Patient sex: M
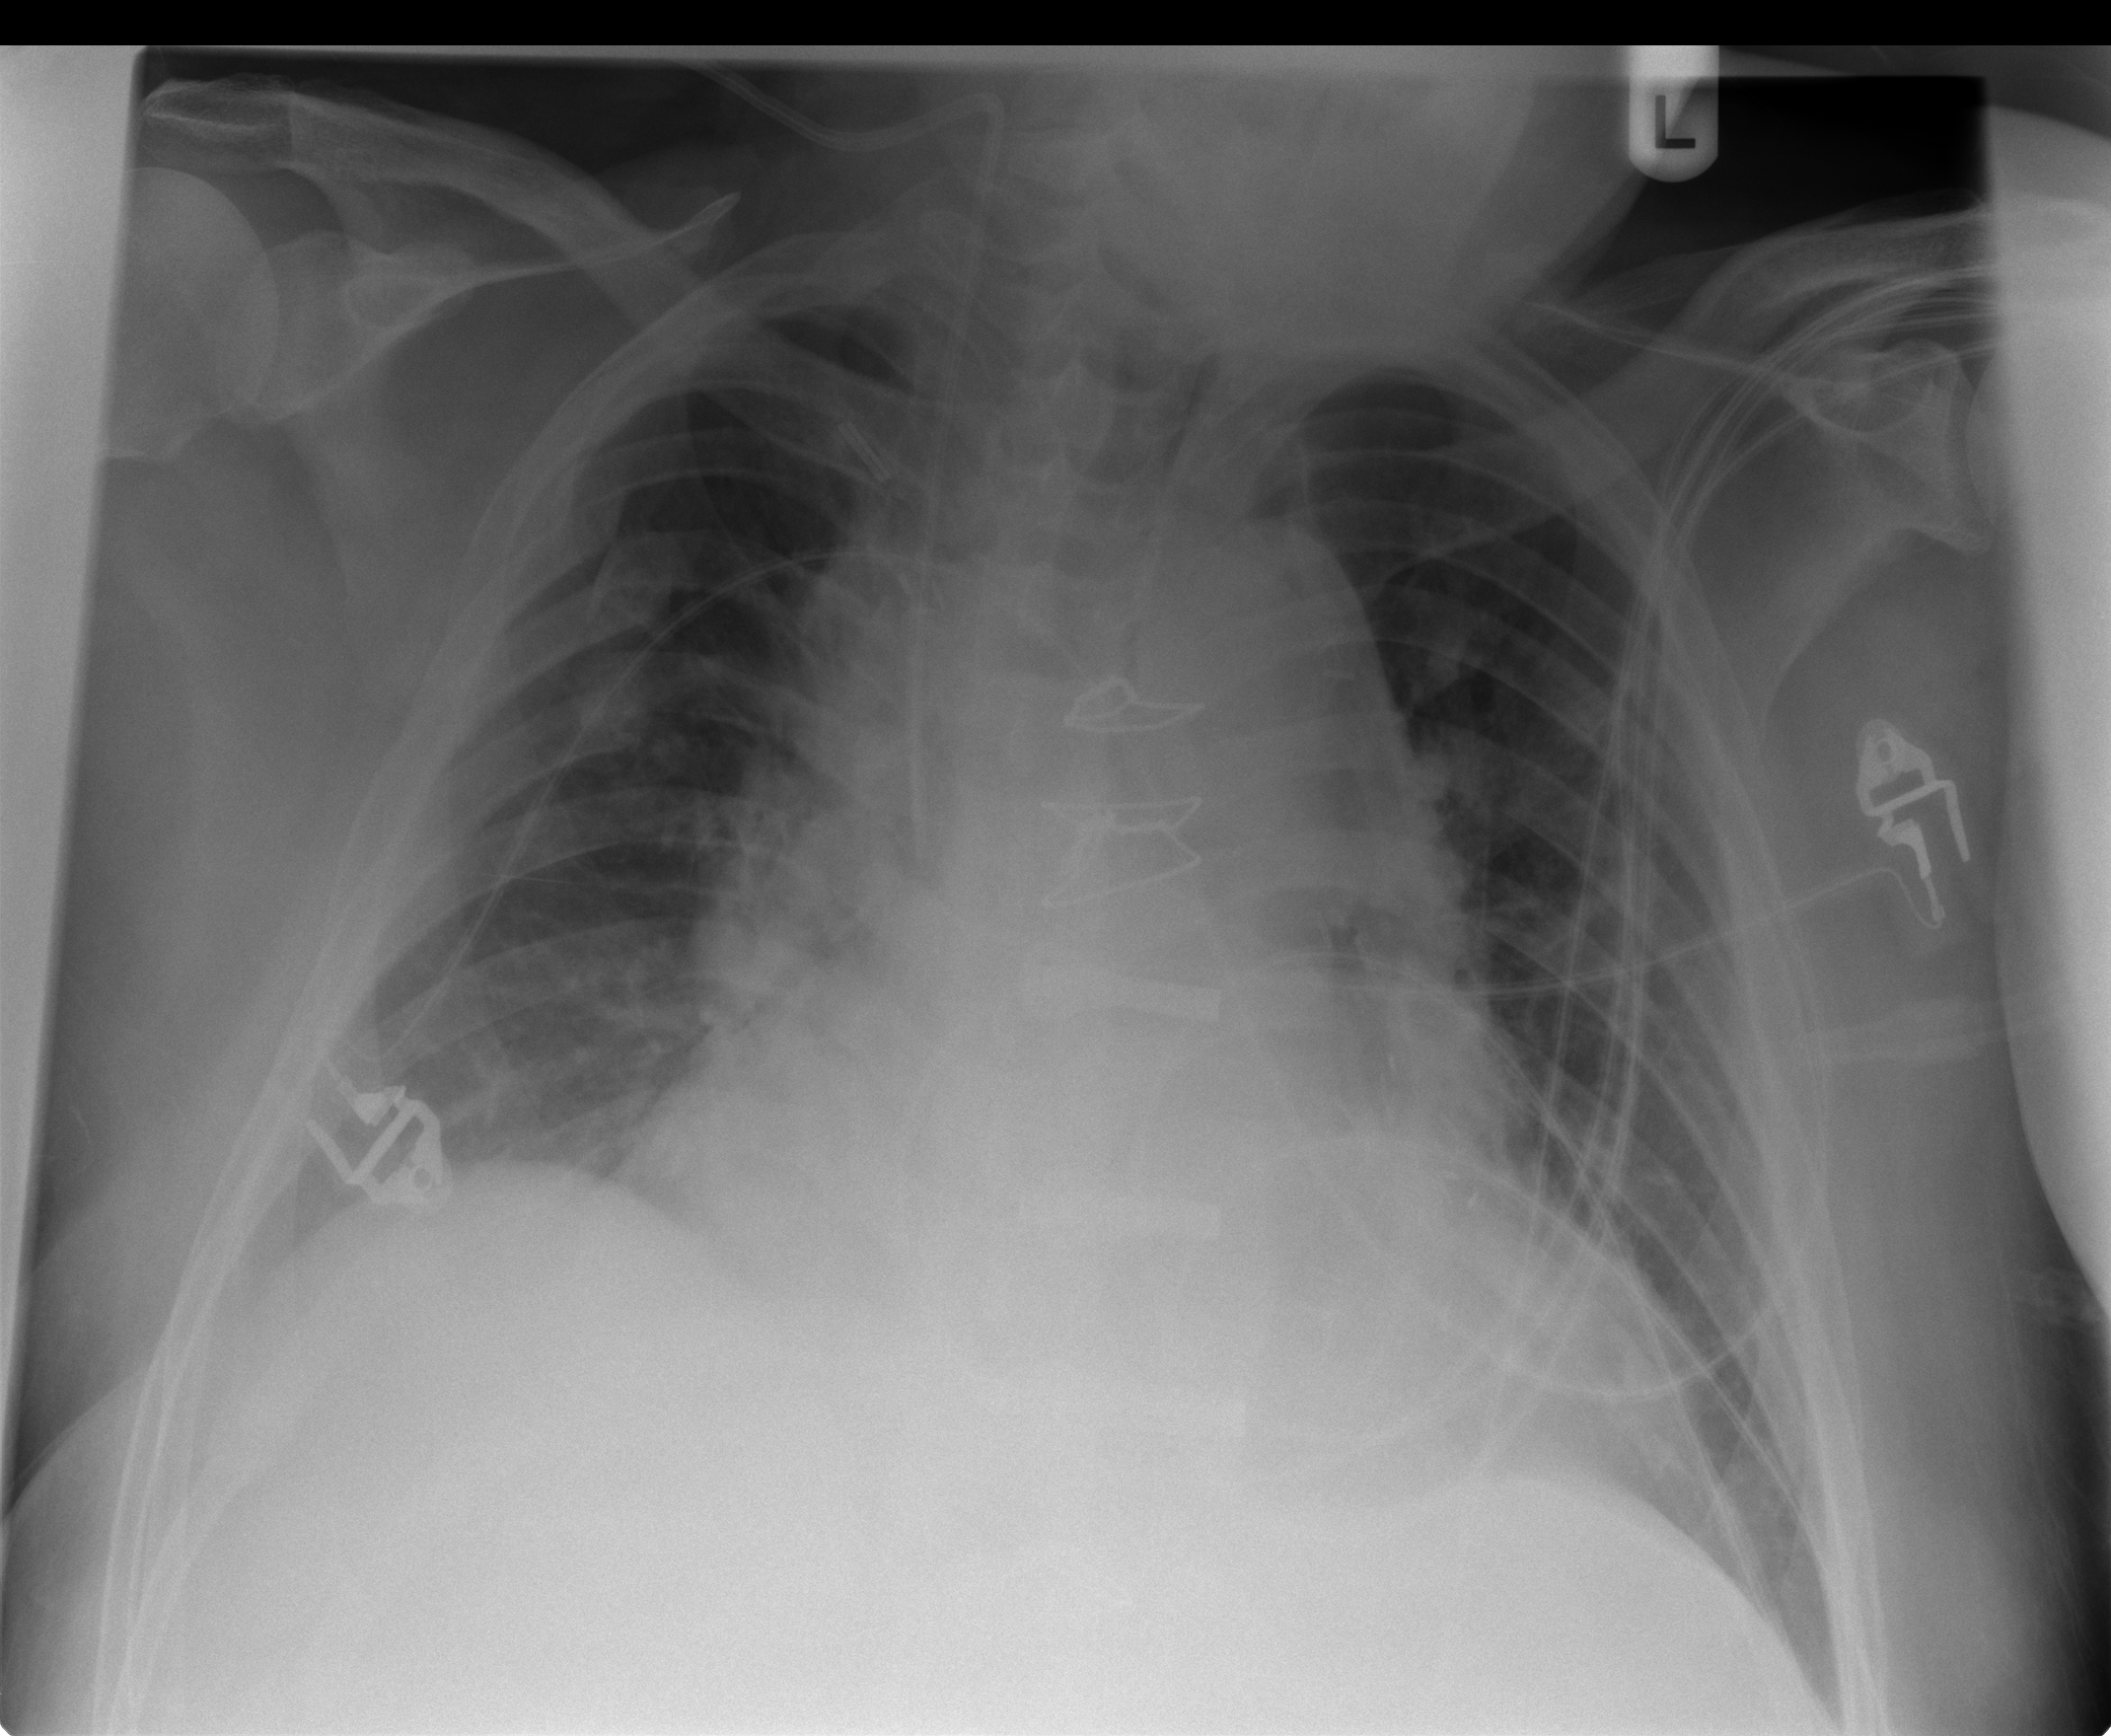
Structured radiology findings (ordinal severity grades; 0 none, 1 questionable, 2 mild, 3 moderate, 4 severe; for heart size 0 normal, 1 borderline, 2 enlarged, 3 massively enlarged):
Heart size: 2
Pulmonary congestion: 2
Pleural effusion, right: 0
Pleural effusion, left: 0
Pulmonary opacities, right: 0
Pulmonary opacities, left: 0
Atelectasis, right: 2
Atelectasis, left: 1